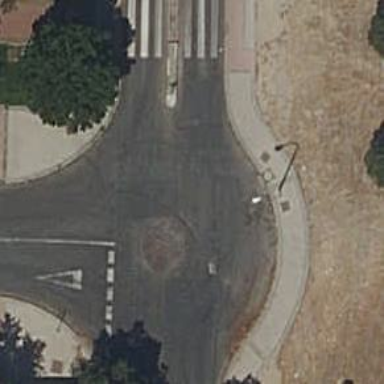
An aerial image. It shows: Mini roundabout on the road.